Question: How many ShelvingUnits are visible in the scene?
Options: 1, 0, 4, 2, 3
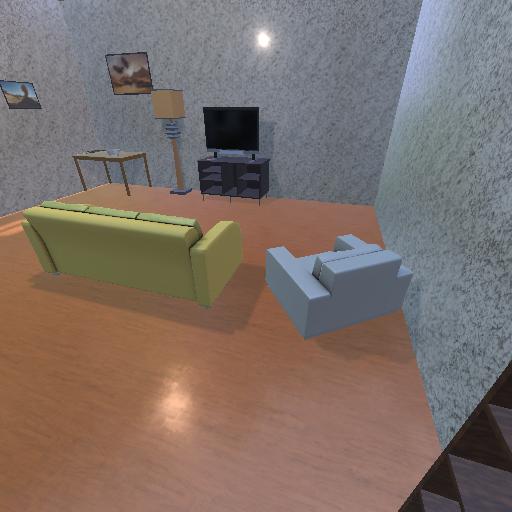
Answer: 1